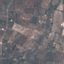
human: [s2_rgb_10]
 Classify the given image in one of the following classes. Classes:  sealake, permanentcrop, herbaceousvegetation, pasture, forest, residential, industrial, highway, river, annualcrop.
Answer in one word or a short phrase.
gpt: PermanentCrop